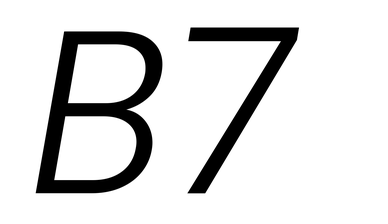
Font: Poppins-LightItalic